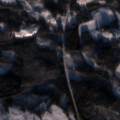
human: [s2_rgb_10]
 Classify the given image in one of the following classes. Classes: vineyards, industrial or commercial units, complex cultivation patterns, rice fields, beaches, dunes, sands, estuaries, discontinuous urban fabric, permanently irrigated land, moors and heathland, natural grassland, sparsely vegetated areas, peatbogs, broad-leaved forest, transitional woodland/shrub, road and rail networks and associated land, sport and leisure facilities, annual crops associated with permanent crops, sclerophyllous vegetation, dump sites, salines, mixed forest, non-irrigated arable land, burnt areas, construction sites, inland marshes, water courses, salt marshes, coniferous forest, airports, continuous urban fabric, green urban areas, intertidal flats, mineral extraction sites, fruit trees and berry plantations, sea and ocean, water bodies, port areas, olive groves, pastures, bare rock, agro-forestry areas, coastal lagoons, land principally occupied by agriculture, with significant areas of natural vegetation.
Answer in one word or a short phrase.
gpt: non-irrigated arable land, land principally occupied by agriculture, with significant areas of natural vegetation, coniferous forest, mixed forest, transitional woodland/shrub